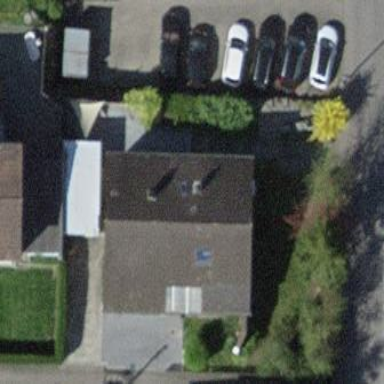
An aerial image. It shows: Building with gabled roof.